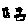
Label: flower